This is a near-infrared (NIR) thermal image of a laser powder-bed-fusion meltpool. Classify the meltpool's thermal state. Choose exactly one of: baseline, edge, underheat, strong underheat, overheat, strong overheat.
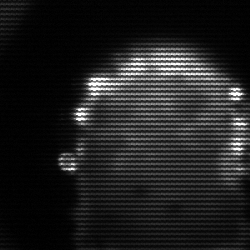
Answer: baseline